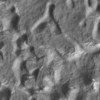
Label: not_dusty